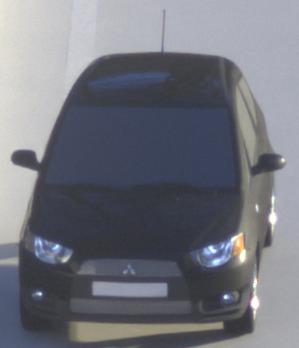
Make: Mitsubishi
Model: Colt 1.1
Detailed model: Colt (VI)
Model produced from: 2008/11
Model produced until: 2010/10
Doors: 3
Color: black
Road condition: dry road
Daytime: sunrise or sunset
Contrast: high contrast